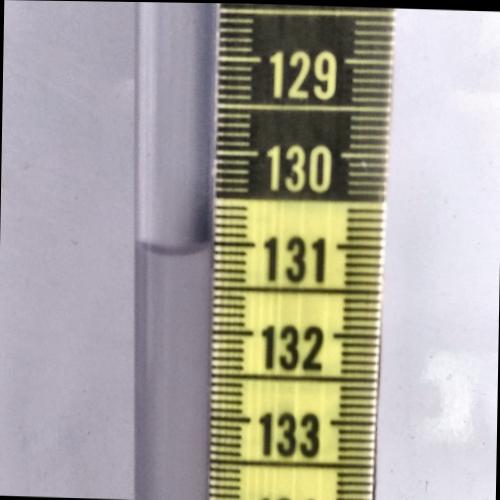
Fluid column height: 131.1 cm